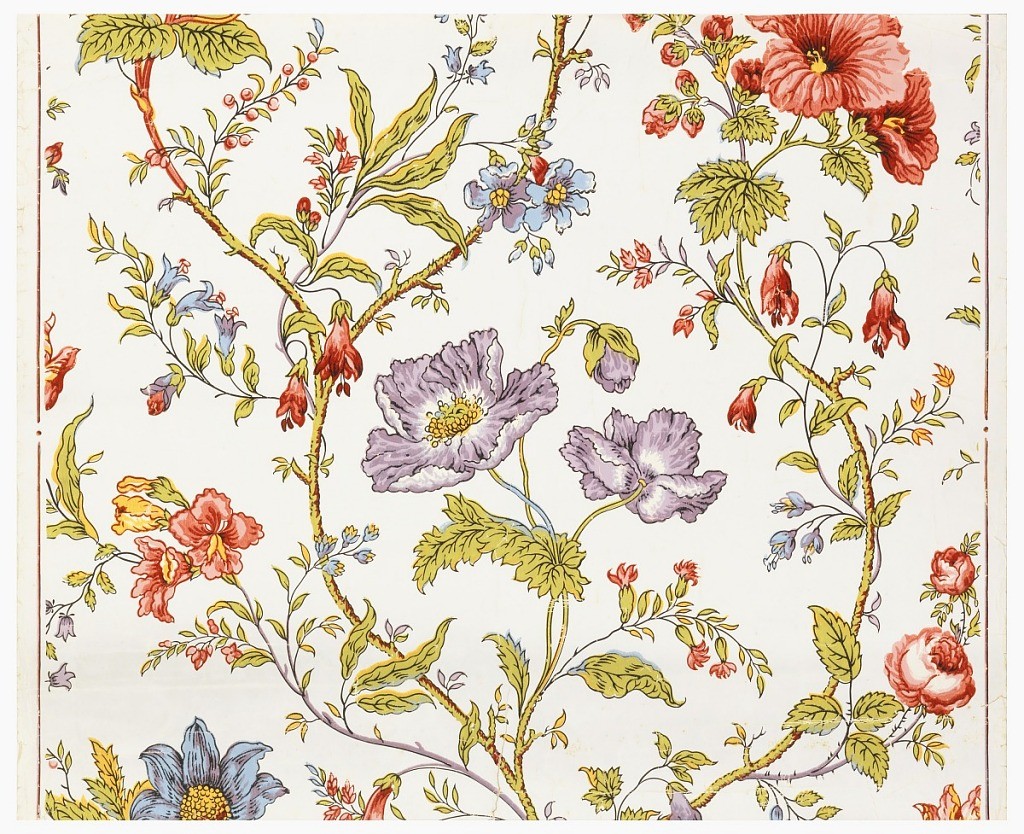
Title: Sidewall
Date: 1880–1900
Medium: Machine-printed
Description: Vining floral design, with red and lavender poppies and blue flowers. Printed on white ground.